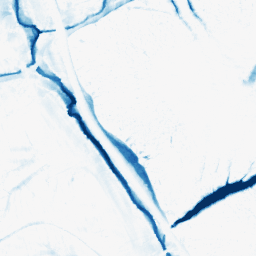
Category: morphological
Decomposition family: morphological_ellipse
Decomposition parameters: operation: closing
width: 20
height: 20
Upsampling method: sinc_blackman
Upsampling parameters: scale: 2
kernel_size: 16
Upsampling scale: 2